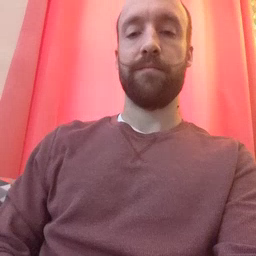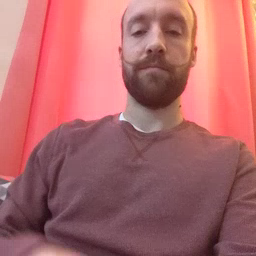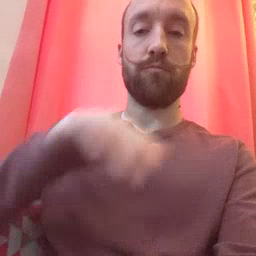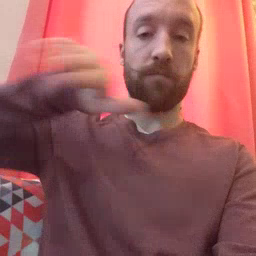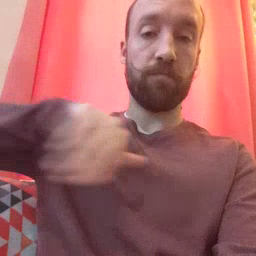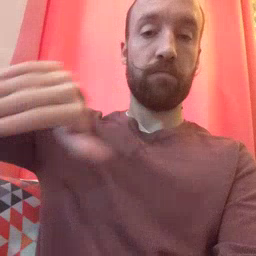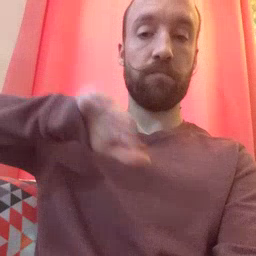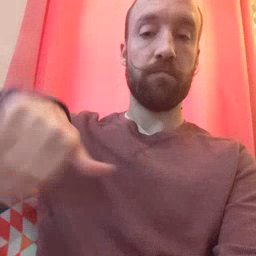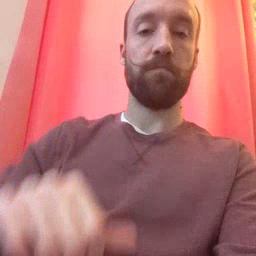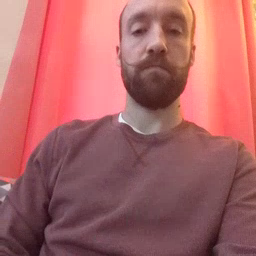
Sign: pool